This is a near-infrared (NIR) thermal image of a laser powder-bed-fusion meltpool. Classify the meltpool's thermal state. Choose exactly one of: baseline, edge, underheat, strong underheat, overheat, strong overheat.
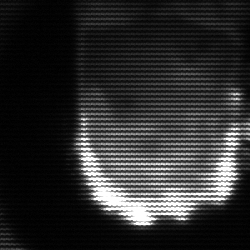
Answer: baseline